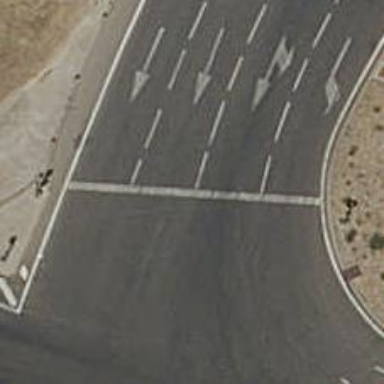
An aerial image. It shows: Road with traffic signals.